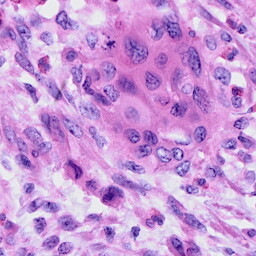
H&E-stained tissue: Cervix